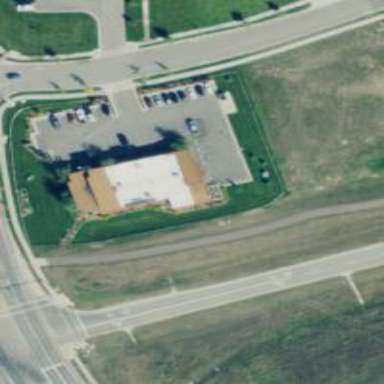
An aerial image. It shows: Healthcare clinic.